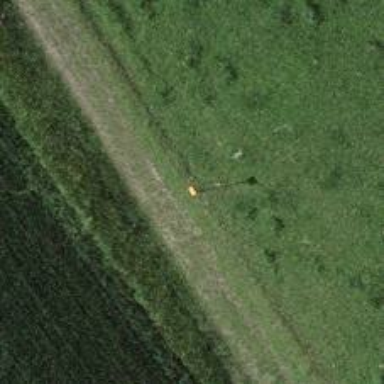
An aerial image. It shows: Pole with roof covering.